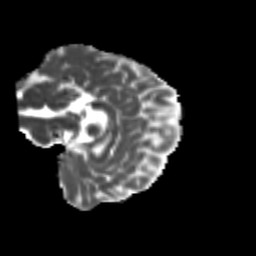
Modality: MD
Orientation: sagittal
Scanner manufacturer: siemens
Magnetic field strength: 3 T
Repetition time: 9.2 s
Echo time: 0.084 s